Question: I started a new project listing the full paths to all running processes. When accessing some of the processes the program crashes and throws a . The description says an error occured while listing the process modules. Initially I thought this problem might occur because I'm running it on a platform, so I recompiled it for the CPU types and . I'm getting the same error, though.
'''
Process p = Process.GetProcessById(2011);
string s = proc_by_id.MainModule.FileName;
'''
The error occurs in line #2. The blank fields show processes where the error occured:

Is there any way to get around this error message?
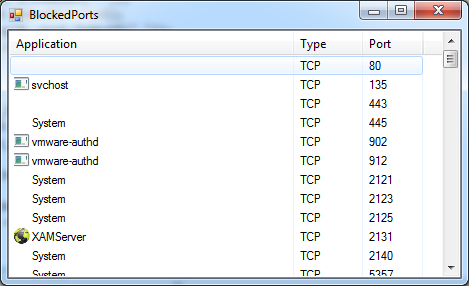
Answer: The exception is thrown when you try to access the 'MainModule' property. The documentation for this property does not list 'Win32Exception' as a possible exception, but looking at the IL for the property it is evident that accessing it may throw this exception. In general it will throw this exception if you are trying to do something that is impossible or not allowed in the OS.
'Win32Exception' has the property 'NativeErrorCode' and also a 'Message' that will explain what the problem is. You should use that information to troubleshoot your problem. 'NativeErrorCode' is the Win32 error code. We can guess all day long what the problem is but the only way to actually figure this out is to inspect the error code.
But to continue guessing, one source of these exceptions is accessing 64 bit processes from a 32 bit process. Doing that will throw a 'Win32Exception' with the following message:
> A 32 bit processes cannot access modules of a 64 bit process.
You can get the number of bits of your process by evaluating 'Environment.Is64BitProcess'.
Even running as a 64 bit process you will never be allowed to access 'MainModule' of process 4 (System) or process 0 (System Idle Process). This will throw a 'Win32Exception' with the message:
> Unable to enumerate the process modules.
If you problem is that you want to make a process listing similar to the one in Task Manager you will have to handle process 0 and 4 in a special way and give them specific names (just as Task Manager does). Note that on older versions of Windows the system process has ID 8.